Chest X-ray:
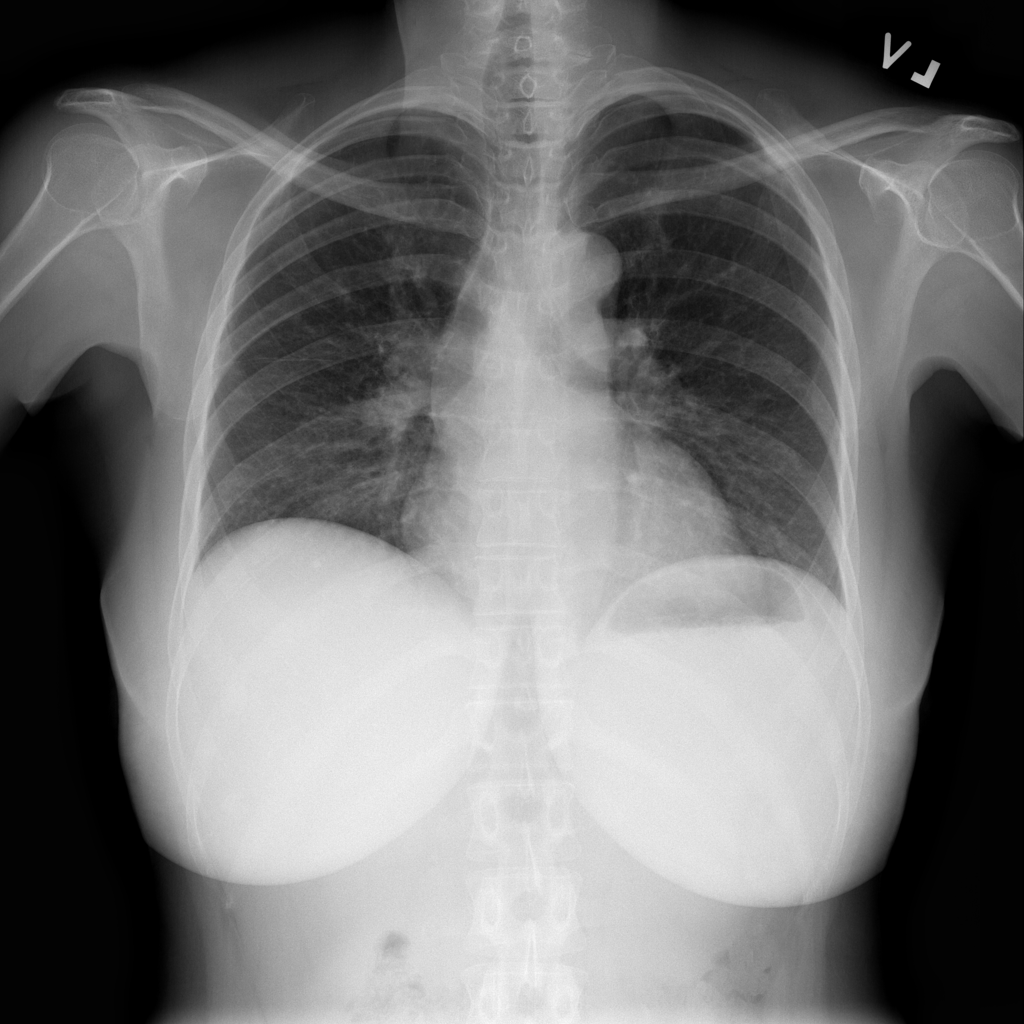
Findings: Consolidation
No abnormal finding: no